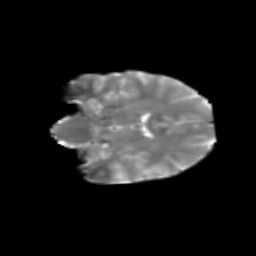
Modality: T2w
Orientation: coronal
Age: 28
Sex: female
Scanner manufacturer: siemens
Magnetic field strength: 3 T
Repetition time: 1.8 s
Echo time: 0.07 s